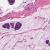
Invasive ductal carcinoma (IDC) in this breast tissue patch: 1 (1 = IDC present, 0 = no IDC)